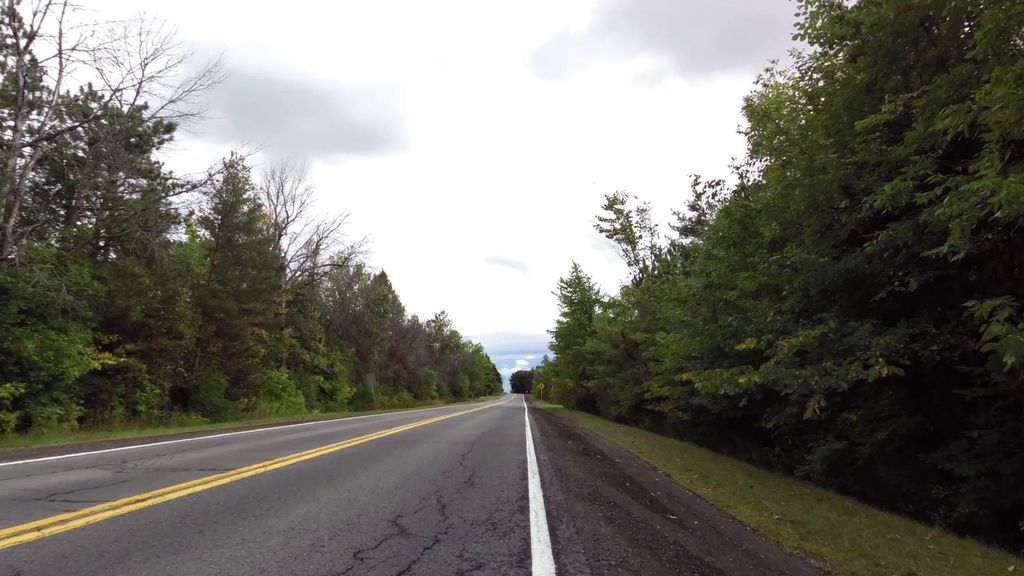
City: ottawa-gatineau